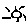
Label: sun